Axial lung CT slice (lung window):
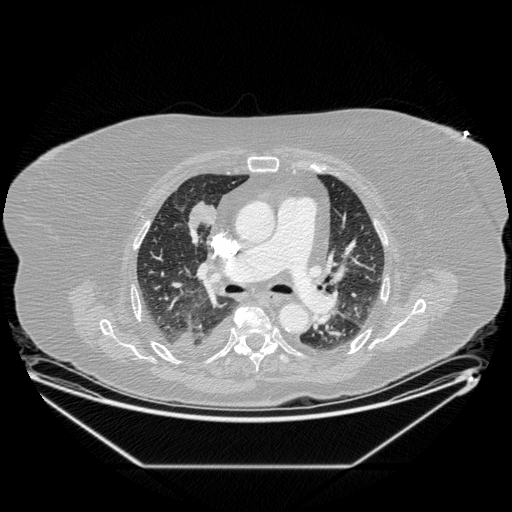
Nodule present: yes
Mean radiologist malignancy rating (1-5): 4.333